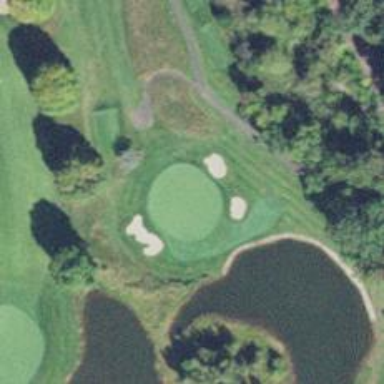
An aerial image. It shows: View of golf hole.